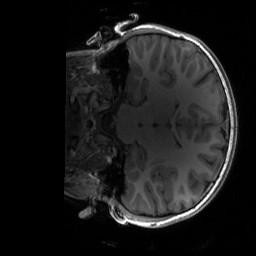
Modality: T1w
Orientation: coronal
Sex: female
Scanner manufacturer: siemens
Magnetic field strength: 3 T
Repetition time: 1.9 s
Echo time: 0.00243 s